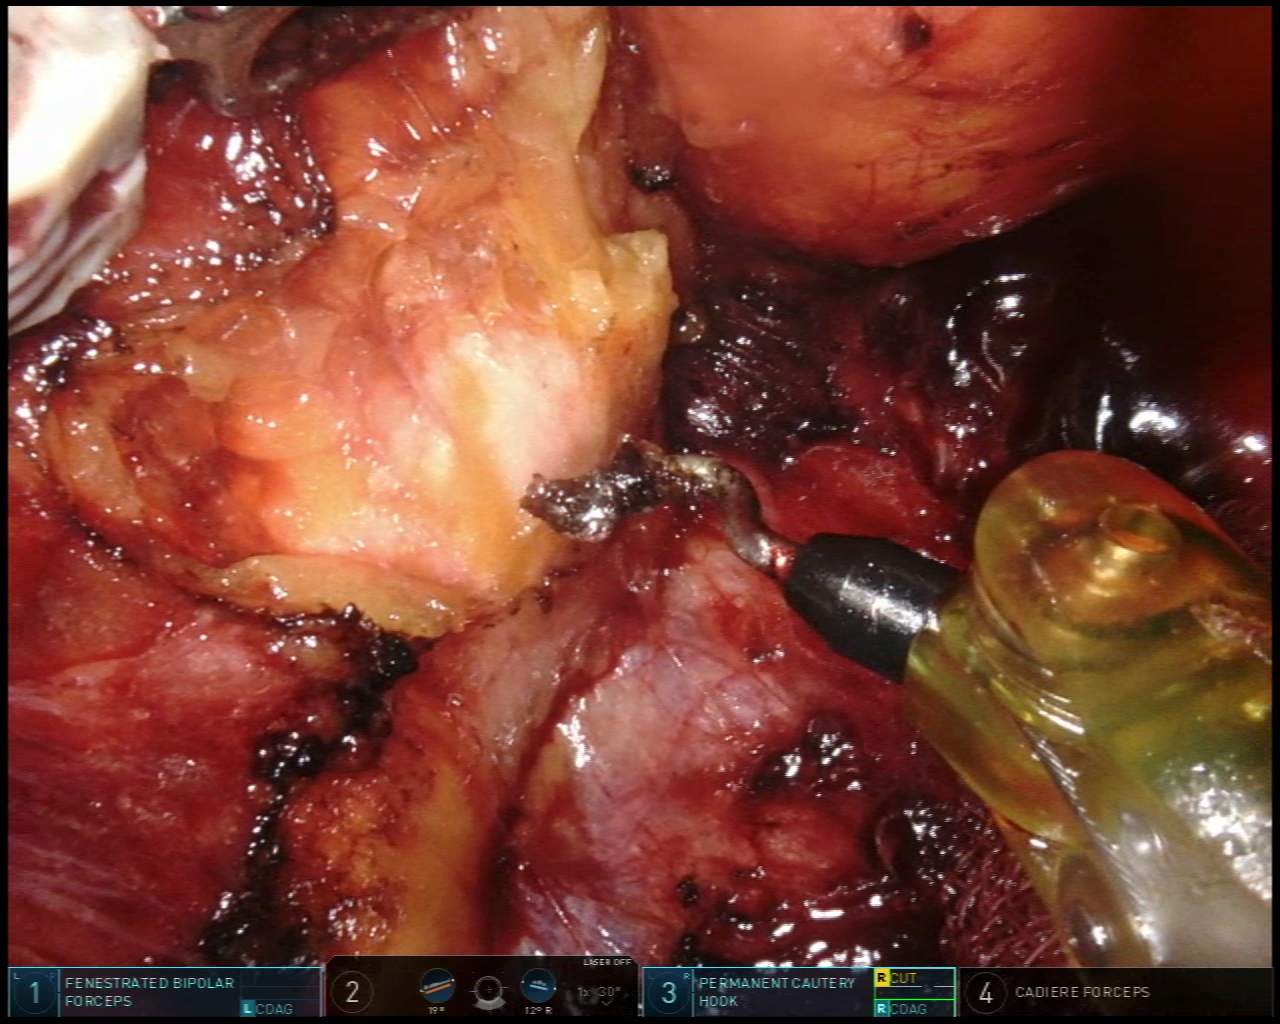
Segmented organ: pancreas
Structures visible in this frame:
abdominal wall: no
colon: no
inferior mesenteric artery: no
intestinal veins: no
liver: no
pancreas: yes
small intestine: no
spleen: no
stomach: no
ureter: no
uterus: no
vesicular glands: no